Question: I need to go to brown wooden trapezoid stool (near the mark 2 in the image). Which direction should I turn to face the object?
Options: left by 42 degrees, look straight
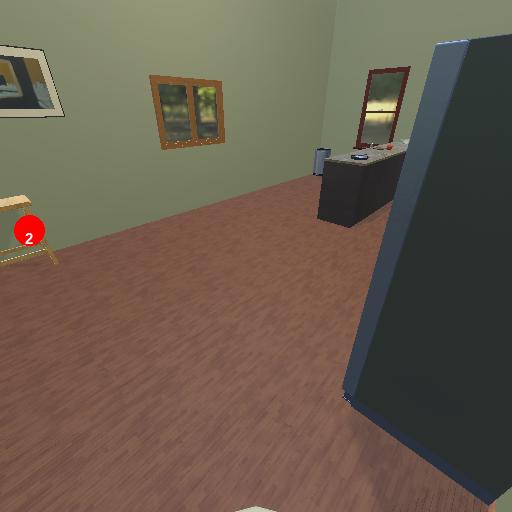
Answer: left by 42 degrees